Question: I'm solving Navier-Stokes equation for incompressible fluid flow through a square region with obstacle. As an output I get 'X' and 'Y' components of velocity as 'NxN' matrix each. How to plot vector field for it in gnuplot.
I found <URL> but I can't understand what values to put for 'x, y, dx, dy'.
Can anyone explain how to use my output to plot vector field?
I tried doing as @LutzL said, but something seems to be wrong with my code. Is everything alright with this code?
'''
int main() {
ifstream finu("U"), finv("V");
int N = 41, M = 41;
auto
**u = new double *[N],
**v = new double *[N];
for (int i = 0; i < N; i++) {
u[i] = new double[M];
v[i] = new double[M];
}
double
dx = 1.0 / (N - 1),
dy = 1.0 / (M - 1);
for (int i = 0; i < N; i++) {
for (int j = 0; j < M; j++) {
finu >> u[i][j];
finv >> v[i][j];
}
}
ofstream foutvec("vec");
for (int i = 0; i < N; i++) {
for (int j = 0; j < M; j++) {
foutvec << dx * i << " " << dy * j << " " << u[i][j] << " " << v[i][j] << endl;
}
}
ofstream plt("graph.plt");
plt << "set term pngcairo"
"
set title 'Navier-Stokes Equation'"
"
set output 'vec.png'"
"
plot 'vec' w vec";
plt.close();
system("gnuplot graph.plt");
return 0;
}
'''
As an output I get a bit weird field.

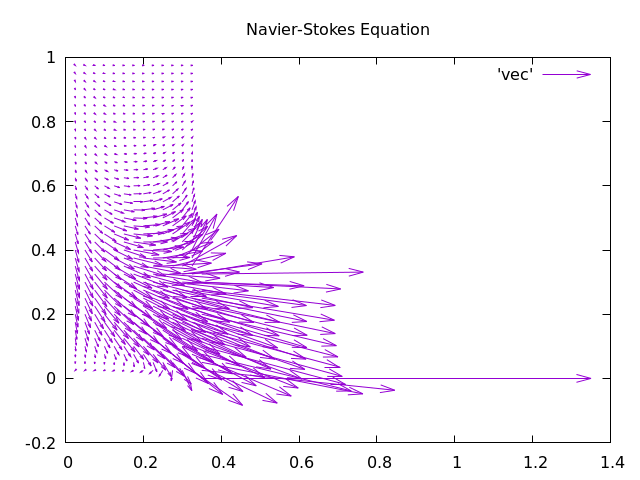
Answer: You need to save your result in a text file with lines
'''
x[i] y[j] X[i,j] Y[i,j]
'''
for all of the pairs 'i,j'. Then use gnuplot with the "traditional" vector field command.
You need only use 'using' if you put additional columns into that file, and the vectors to display are not (simply) the 3rd and 4th columns. One use might be that you compute a scaling factor 'R[i,j]' to display 'X/R, Y/R'. Put that into 5th place
'''
x[i] y[j] X[i,j] Y[i,j] R[i,j]
'''
and call with 'using 1:2:($3/$5):($4/$5)' to perform the scaling in gnuplot.
---
In the code in the and the resulting image, one sees that the vector field is too large to plot. Scale with 'dt' for some reasonable time step, in the gnuplot commands this could be done via
'''
dt = 0.01
plot 'vec' u 1:2:(dt*$3):(dt*$4) w vec
'''
The incomplete plot hints to an incomplete data file on the disk. Flush or close the output stream for the vector data.